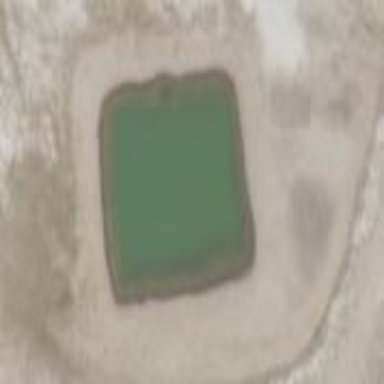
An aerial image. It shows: Reservoir.